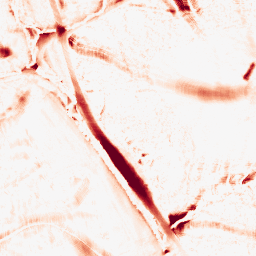
Category: morphological
Decomposition family: morphological_ellipse
Decomposition parameters: operation: opening
width: 30
height: 30
Upsampling method: edge_directed
Upsampling parameters: scale: 4
Upsampling scale: 4